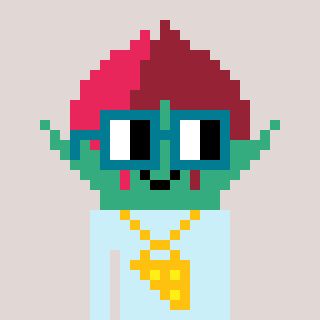
a pixel art character with square dark green glasses, a rosebud-shaped head and a cold-colored body on a warm background